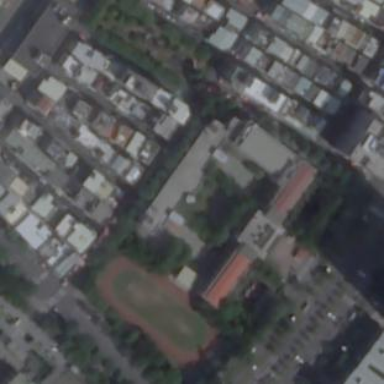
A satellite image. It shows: School building.